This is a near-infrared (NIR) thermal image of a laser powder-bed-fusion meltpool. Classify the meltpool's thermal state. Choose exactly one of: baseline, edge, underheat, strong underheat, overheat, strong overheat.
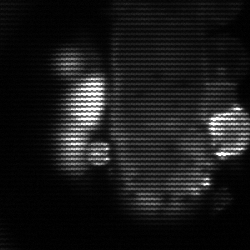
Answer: strong underheat